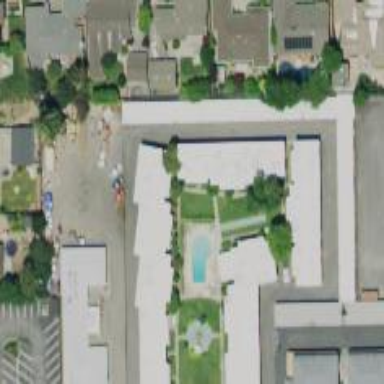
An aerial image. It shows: Group of garages.